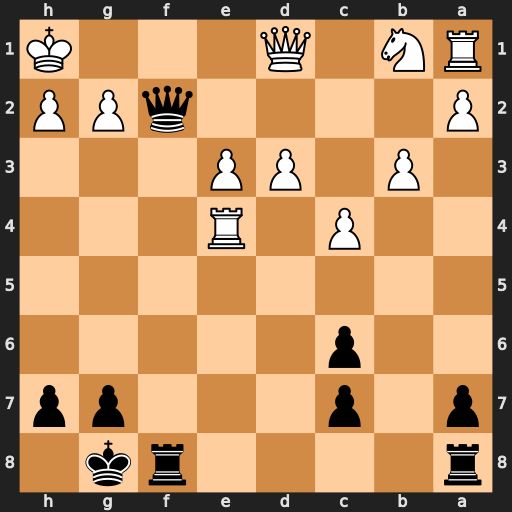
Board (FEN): r4rk1/p1p3pp/2p5/8/2P1R3/1P1PP3/P4qPP/RN1Q3K
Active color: b
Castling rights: -
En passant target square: -
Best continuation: Qf1+ Qxf1 Rxf1#